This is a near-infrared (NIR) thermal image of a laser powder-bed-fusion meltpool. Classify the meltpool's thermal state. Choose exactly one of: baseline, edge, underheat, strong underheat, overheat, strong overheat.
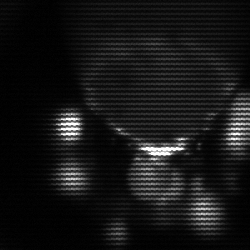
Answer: edge